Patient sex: M
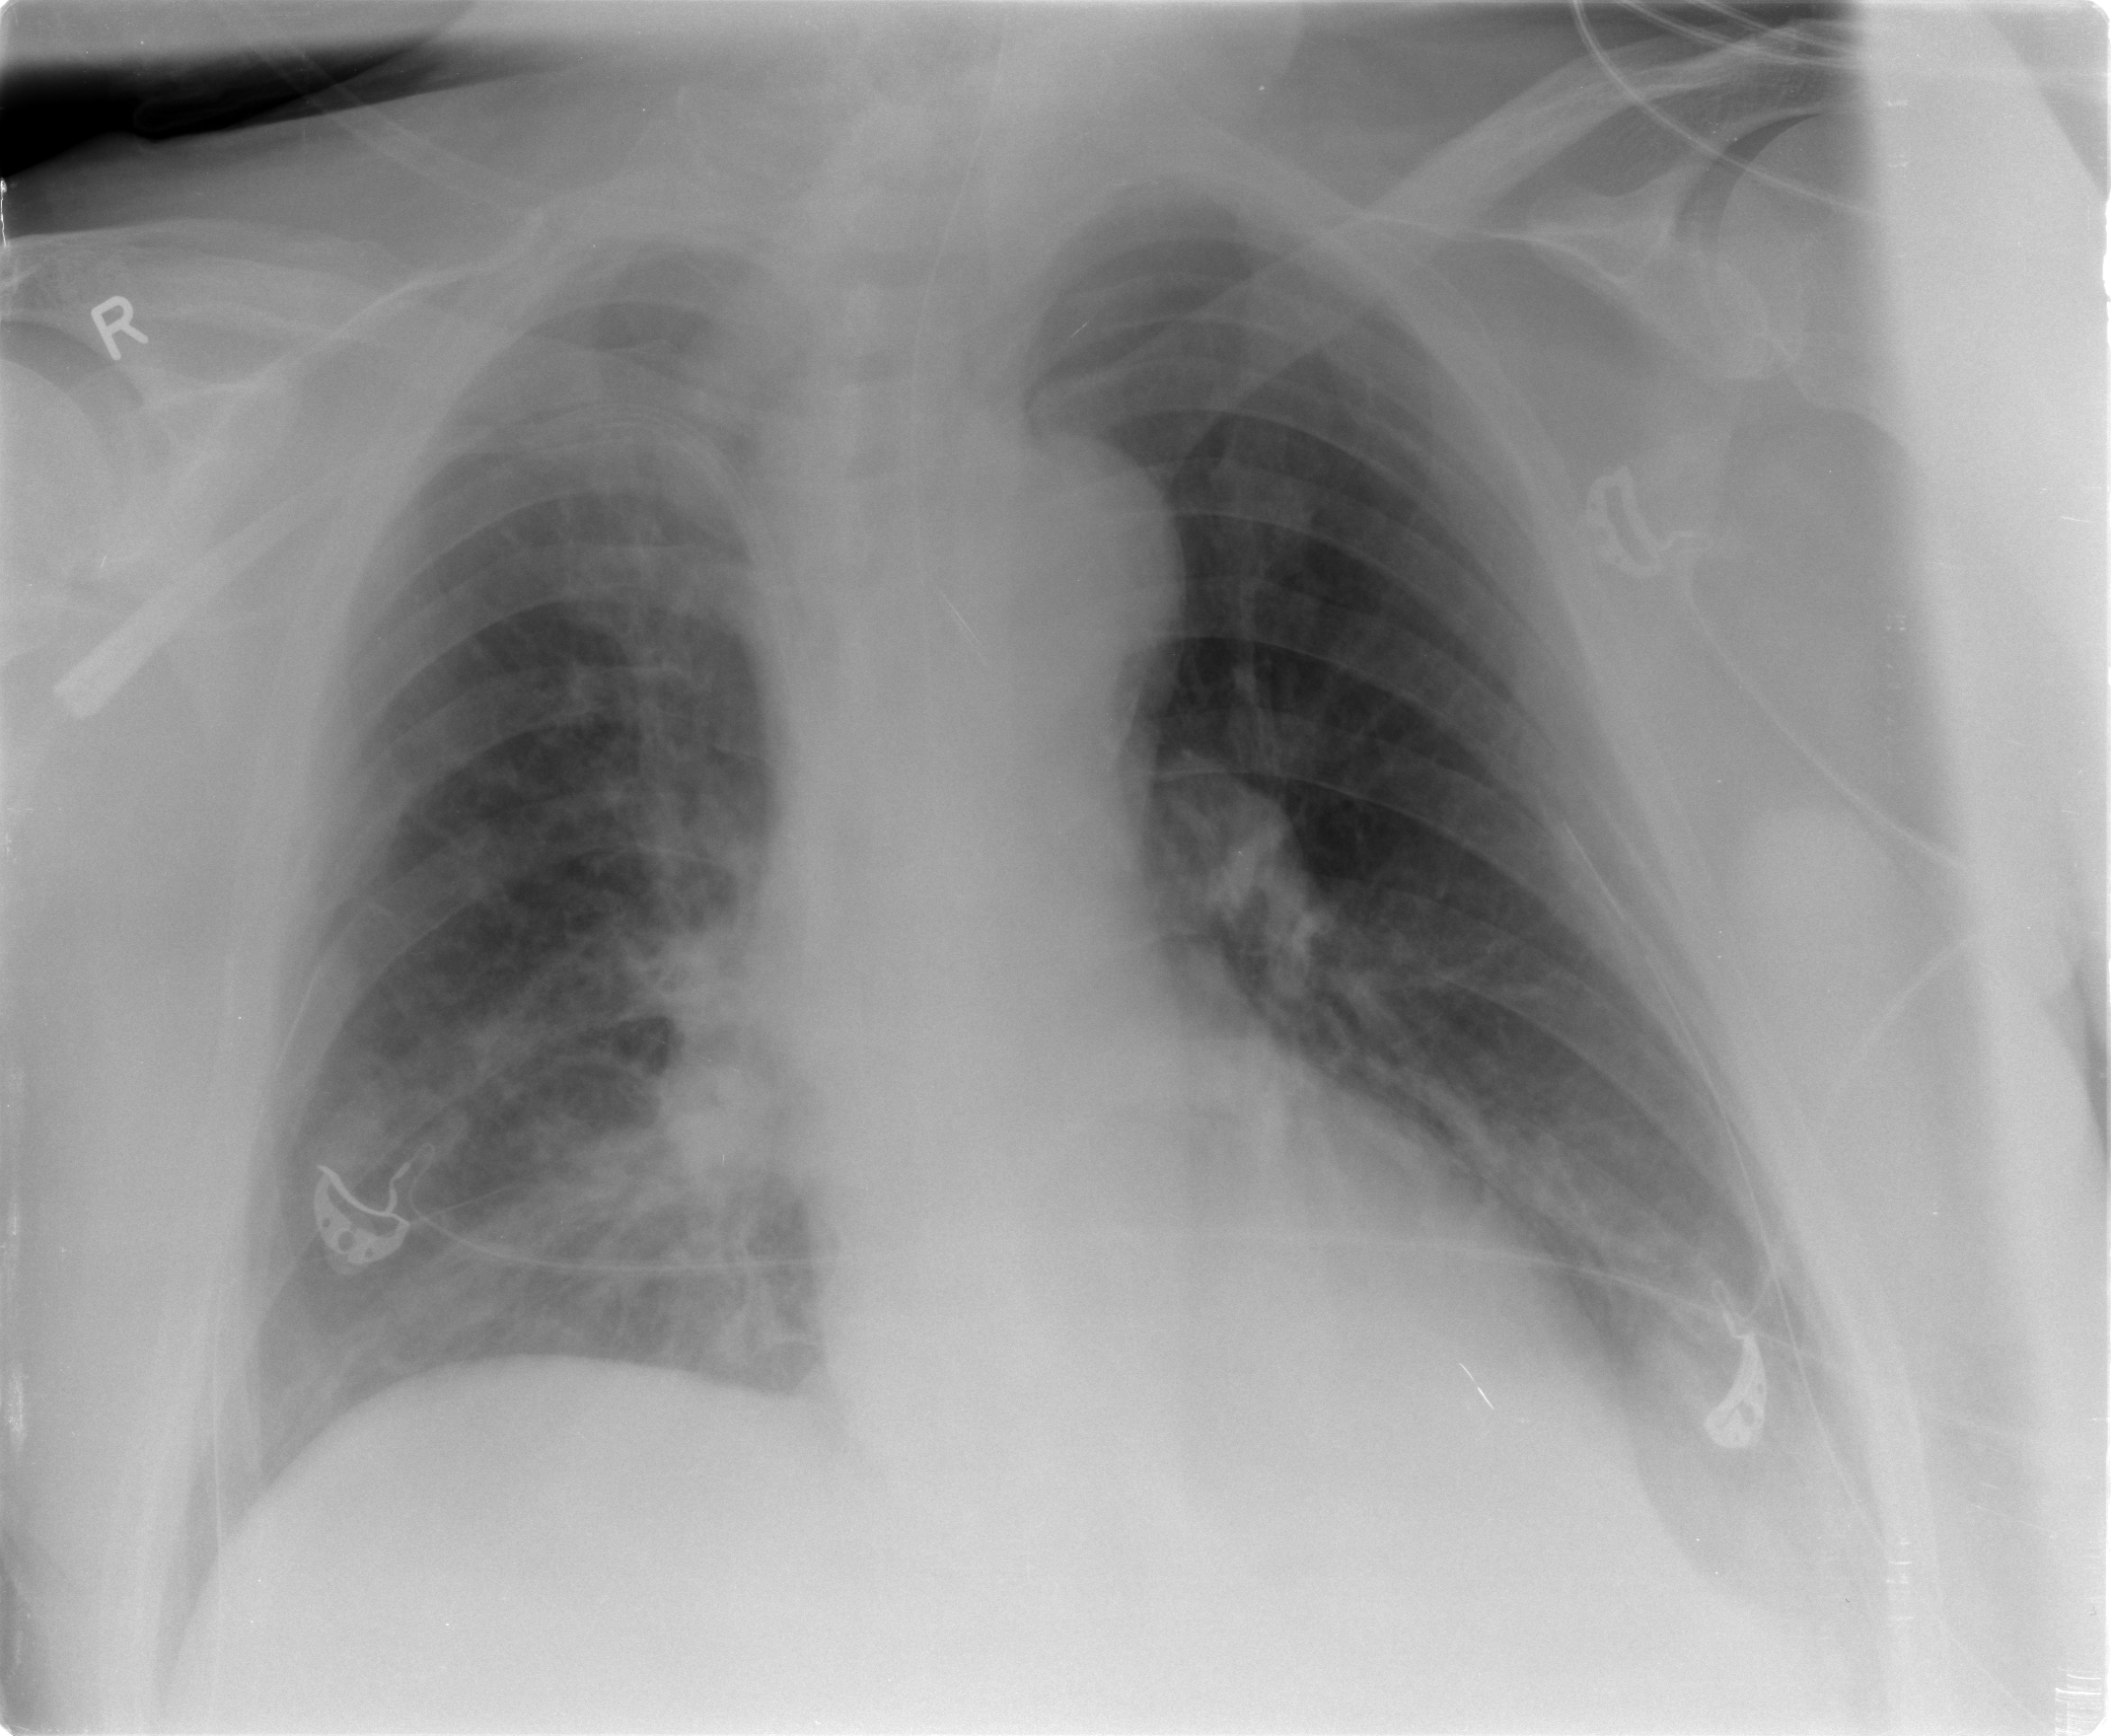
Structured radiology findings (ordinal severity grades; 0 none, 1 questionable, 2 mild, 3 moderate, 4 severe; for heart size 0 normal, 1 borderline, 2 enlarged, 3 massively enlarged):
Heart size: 0
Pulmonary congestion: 1
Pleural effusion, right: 0
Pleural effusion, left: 2
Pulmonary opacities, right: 2
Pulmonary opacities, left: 0
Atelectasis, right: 2
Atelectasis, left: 2